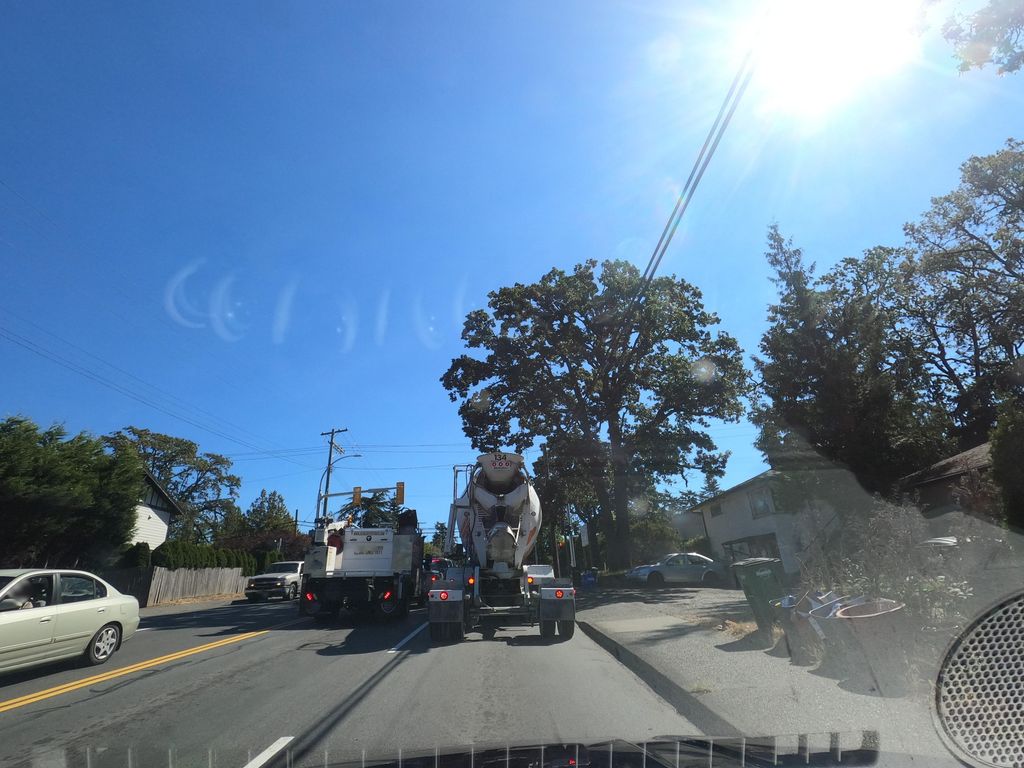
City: victoria